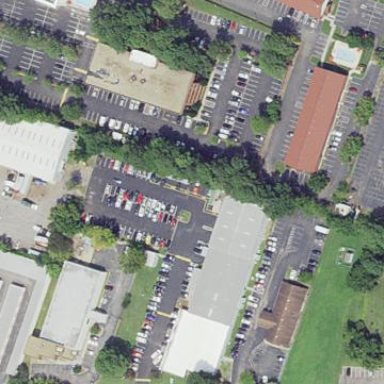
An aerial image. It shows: Commercial building.